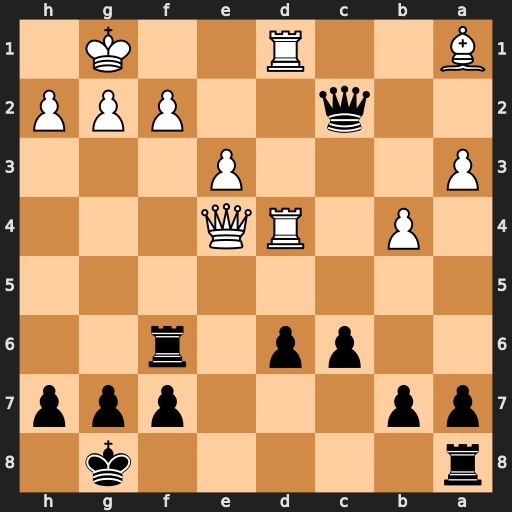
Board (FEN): r5k1/pp3ppp/2pp1r2/8/1P1RQ3/P3P3/2q2PPP/B2R2K1
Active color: b
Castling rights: -
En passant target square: -
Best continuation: Qxf2+ Kh1 Qf1+ Rxf1 Rxf1#